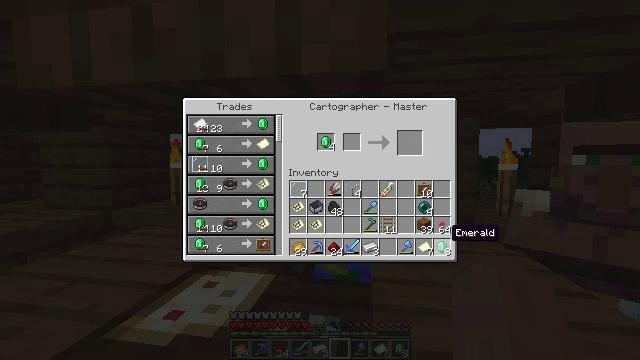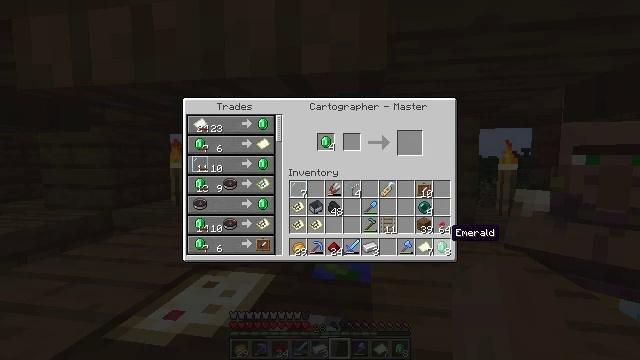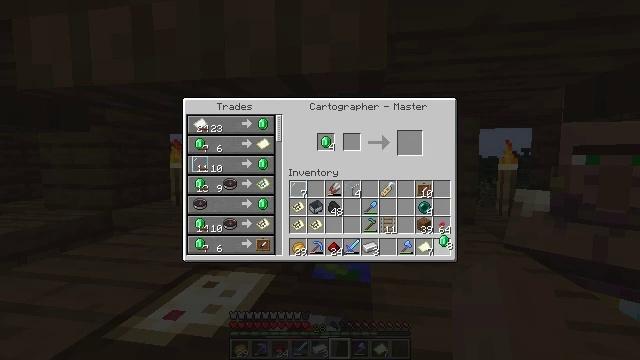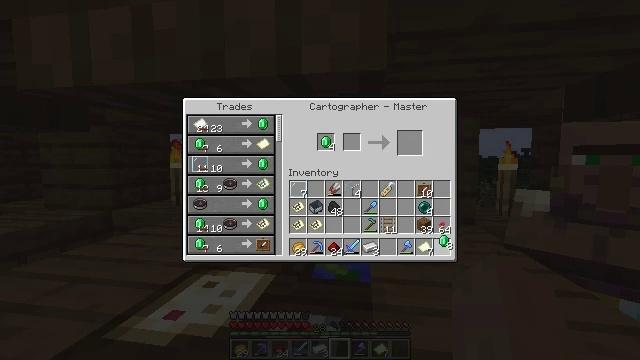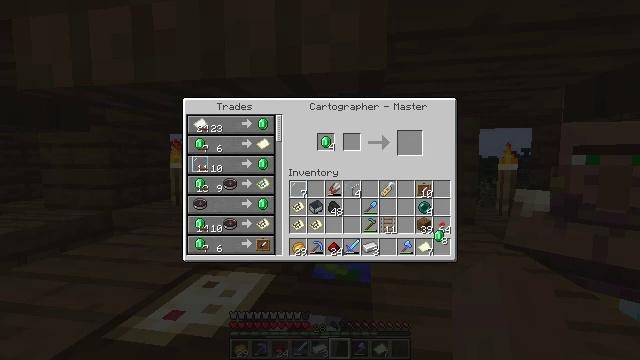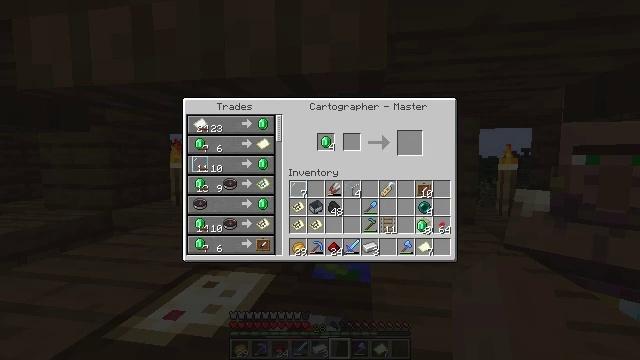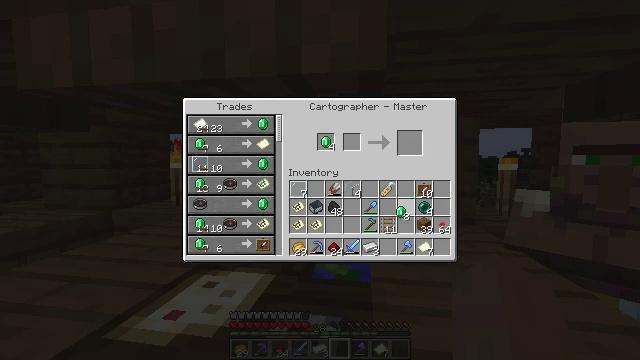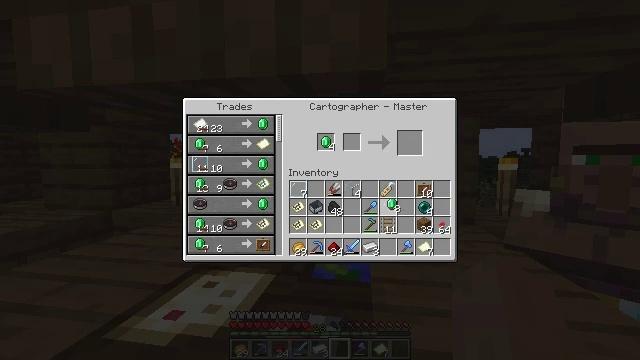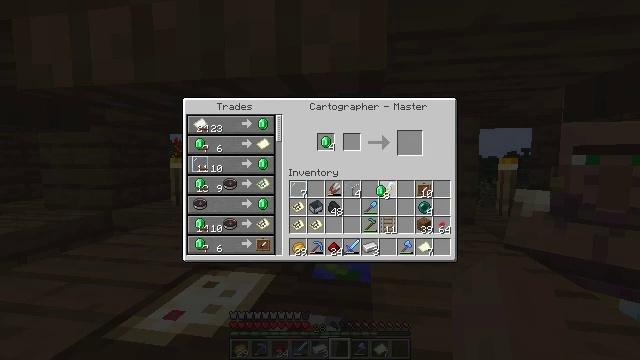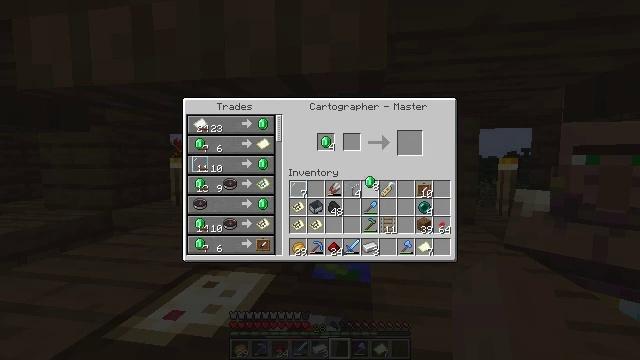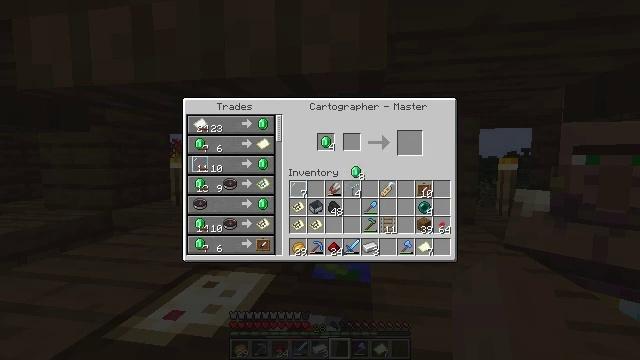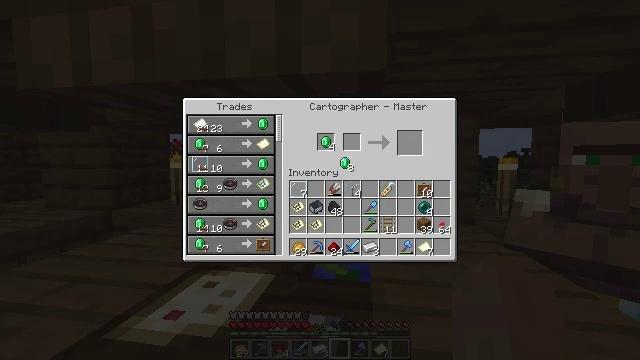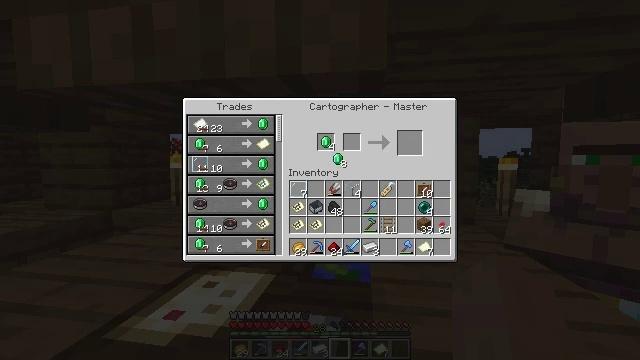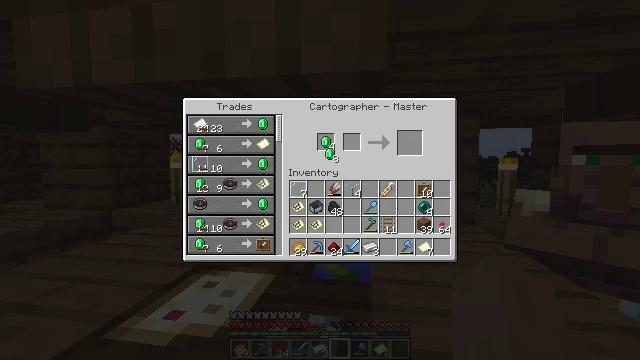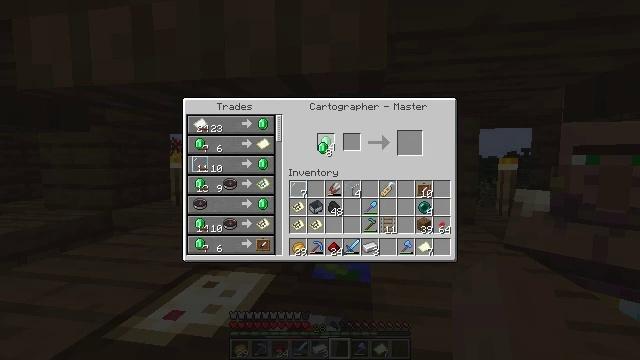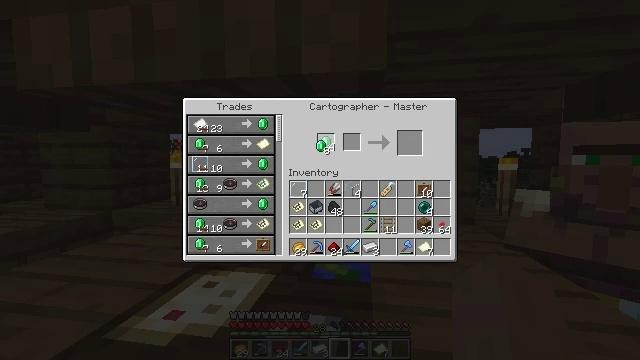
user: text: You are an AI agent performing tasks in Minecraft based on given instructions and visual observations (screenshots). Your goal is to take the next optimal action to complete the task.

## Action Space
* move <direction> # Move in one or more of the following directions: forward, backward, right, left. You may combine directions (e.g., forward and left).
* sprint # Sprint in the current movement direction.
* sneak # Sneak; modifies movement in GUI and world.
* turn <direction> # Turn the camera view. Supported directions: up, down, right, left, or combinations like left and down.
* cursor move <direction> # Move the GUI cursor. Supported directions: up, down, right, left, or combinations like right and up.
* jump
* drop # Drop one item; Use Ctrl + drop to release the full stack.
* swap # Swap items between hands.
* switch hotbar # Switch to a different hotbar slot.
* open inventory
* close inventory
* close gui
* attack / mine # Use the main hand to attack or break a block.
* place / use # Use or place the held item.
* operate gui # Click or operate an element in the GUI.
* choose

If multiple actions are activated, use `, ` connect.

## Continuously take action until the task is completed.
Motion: motion action
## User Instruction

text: Craft the item frame with sticks and leather.
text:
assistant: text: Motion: no_op
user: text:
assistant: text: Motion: operate gui
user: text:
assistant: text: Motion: operate gui
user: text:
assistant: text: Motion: no_op
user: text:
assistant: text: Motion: cursor move left and up
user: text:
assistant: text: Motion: cursor move left and up
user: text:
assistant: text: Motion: cursor move left and up
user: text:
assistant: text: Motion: cursor move left and up
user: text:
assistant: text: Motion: cursor move left and up
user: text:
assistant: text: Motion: cursor move left and up
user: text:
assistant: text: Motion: cursor move left and up
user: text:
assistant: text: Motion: cursor move left
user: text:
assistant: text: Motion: cursor move left
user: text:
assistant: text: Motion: cursor move left
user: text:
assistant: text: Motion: no_op
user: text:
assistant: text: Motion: no_op
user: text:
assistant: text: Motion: no_op
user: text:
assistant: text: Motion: operate gui
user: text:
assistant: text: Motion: operate gui
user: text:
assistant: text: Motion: operate gui
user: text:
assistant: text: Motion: no_op
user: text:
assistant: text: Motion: no_op
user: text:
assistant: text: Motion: no_op
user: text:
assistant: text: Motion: cursor move right
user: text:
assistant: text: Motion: cursor move right
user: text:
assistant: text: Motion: cursor move right
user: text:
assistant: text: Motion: cursor move right
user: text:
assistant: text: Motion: no_op
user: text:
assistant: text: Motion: no_op
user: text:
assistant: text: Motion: cursor move up